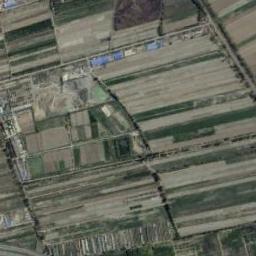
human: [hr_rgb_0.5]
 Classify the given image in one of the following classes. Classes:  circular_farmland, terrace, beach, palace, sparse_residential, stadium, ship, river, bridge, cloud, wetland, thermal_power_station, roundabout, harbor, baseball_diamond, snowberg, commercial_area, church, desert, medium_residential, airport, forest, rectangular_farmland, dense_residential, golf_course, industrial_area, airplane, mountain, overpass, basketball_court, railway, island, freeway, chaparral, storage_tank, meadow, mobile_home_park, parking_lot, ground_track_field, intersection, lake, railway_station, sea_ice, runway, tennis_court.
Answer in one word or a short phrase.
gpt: rectangular_farmland